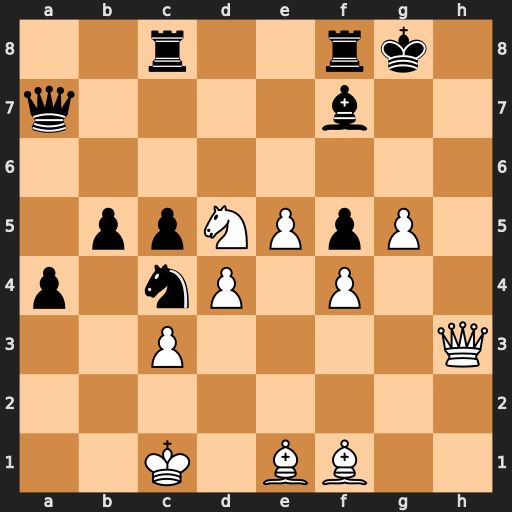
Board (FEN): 2r2rk1/q4b2/8/1ppNPpP1/p1nP1P2/2P4Q/8/2K1BB2
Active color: w
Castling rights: -
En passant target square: -
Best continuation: Nf6+ Kg7 Qh6#